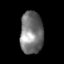
Tissue: lung
Cell type: Epithelial cells
Senescence score: 0.2084
Nuclear area (px): 958
Mean DAPI intensity: 117.804